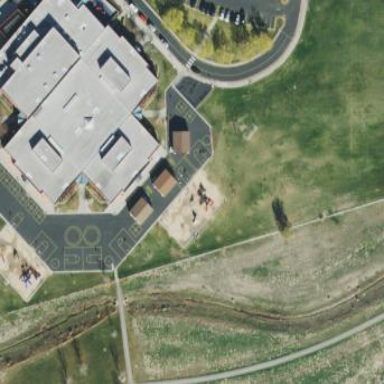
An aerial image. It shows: School building.